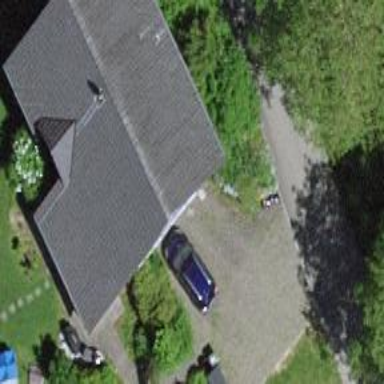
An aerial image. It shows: Detached building.